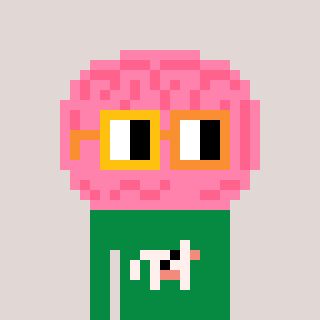
a pixel art character with square yellow and orange glasses, a brain-shaped head and a green-colored body on a warm background